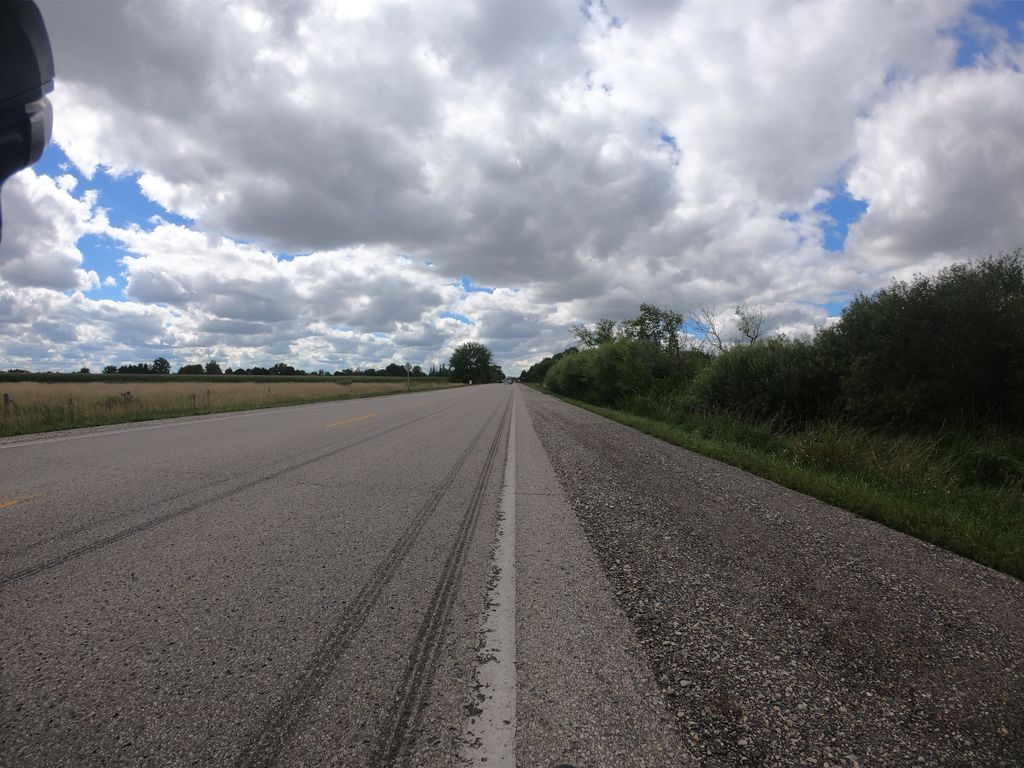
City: kitchener-waterloo